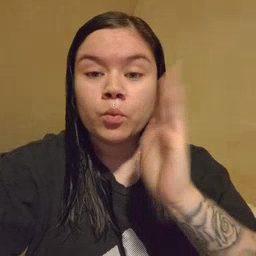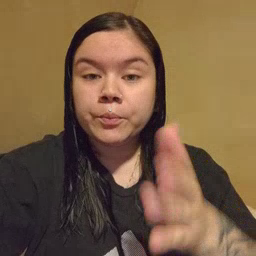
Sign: will